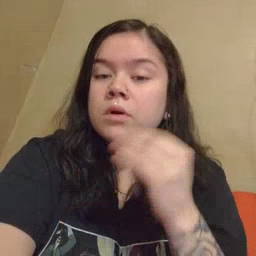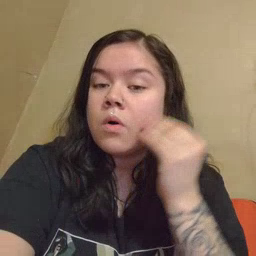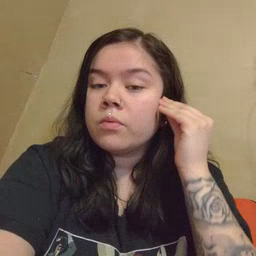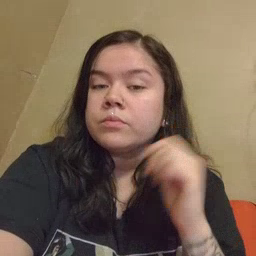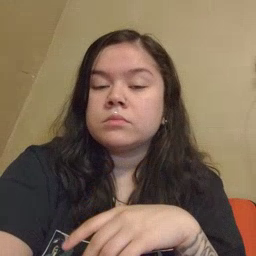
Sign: home